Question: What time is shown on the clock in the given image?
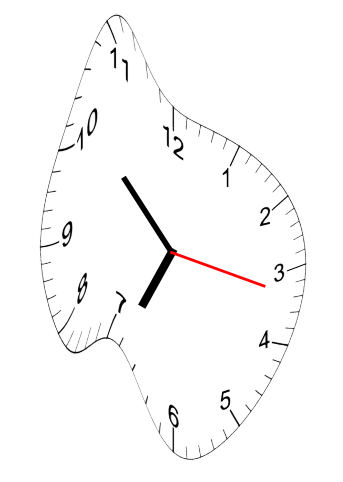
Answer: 06:52:17